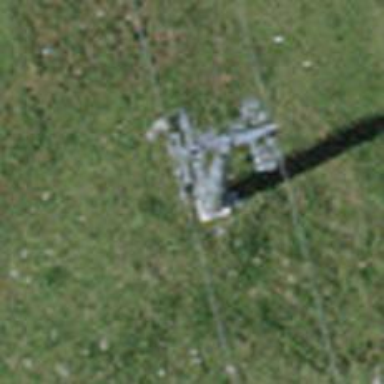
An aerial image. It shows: Pylon for aerialway.